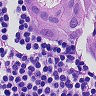
Metastatic tissue present: yes